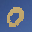
Label: 0